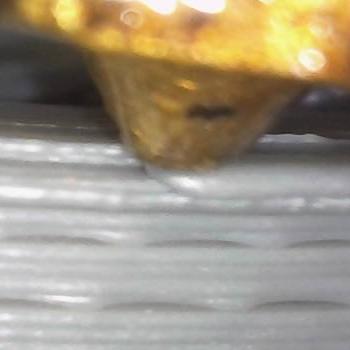
Flow rate: 208%